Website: slack
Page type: billing-address
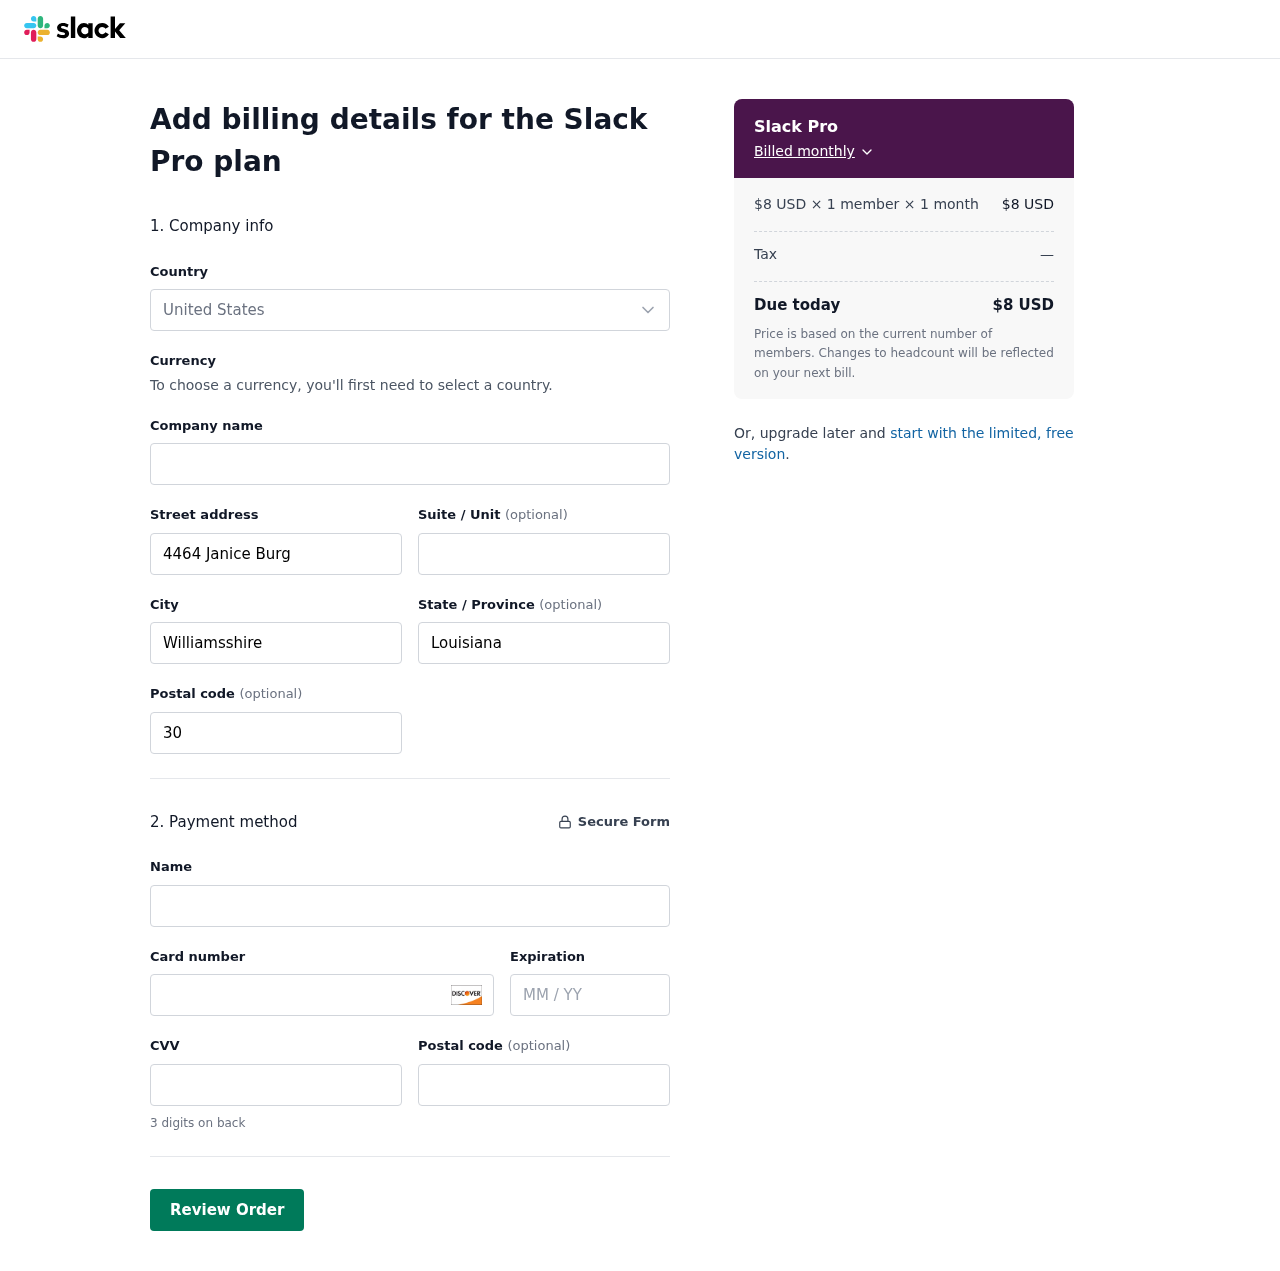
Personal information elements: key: PII_CARD_CVV
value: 332
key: PII_CARD_EXPIRY
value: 09/27
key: PII_CARD_NUMBER
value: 6509 0077 4012 9711
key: PII_CITY
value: Williamsshire
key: PII_COUNTRY
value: United States
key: PII_FULLNAME
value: Andrew Perry
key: PII_POSTCODE
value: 30805
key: PII_STATE
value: Louisiana
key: PII_STREET
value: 4464 Janice Burg
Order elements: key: ORDER_PLAN_PRICE
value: $8 USD
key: ORDER_NUM_MEMBERS
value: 1 member
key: ORDER_NUM_MONTHS
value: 1 month
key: ORDER_SUBTOTAL
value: $8 USD
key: ORDER_TAX
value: —
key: ORDER_TOTAL
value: $8 USD